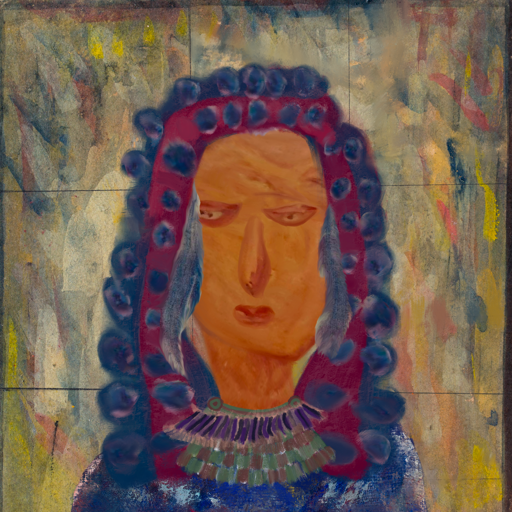
Background: GypsyMother, Head And Neck Front: Pious_Lady, Face Front: Pious_Lady, Bust: Irani, Hair Front: Hill_Girl, Head Accessory: Blank, Second Necklace: After_Raid, Necklace: HillGirl, Baby: Blank